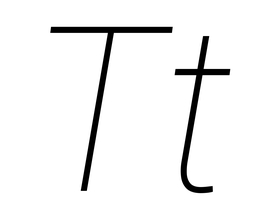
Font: Roboto-Italic_Thin_Italic